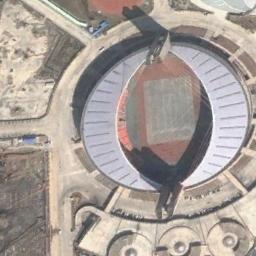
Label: stadium